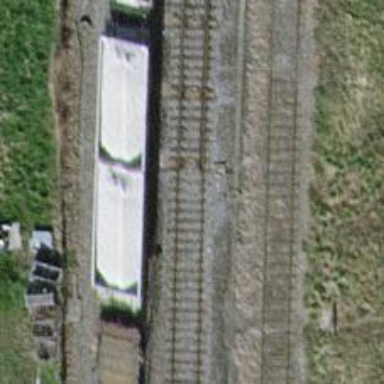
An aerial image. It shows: Railway switch.